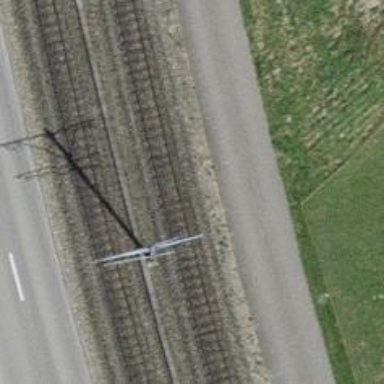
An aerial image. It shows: Narrow-gauge railway track with 1 electrified contact line.